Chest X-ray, AP view. Patient: 66 years old, sex F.
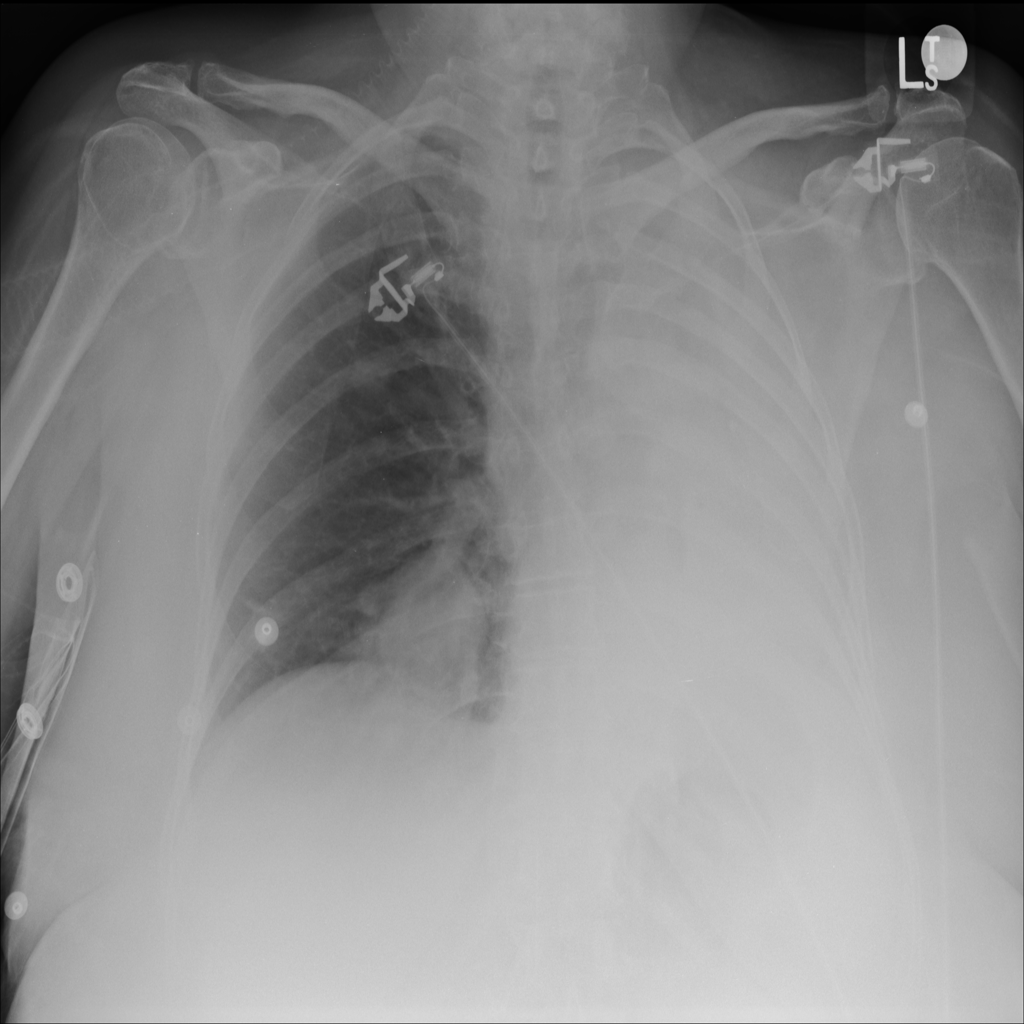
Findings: Mass, Nodule